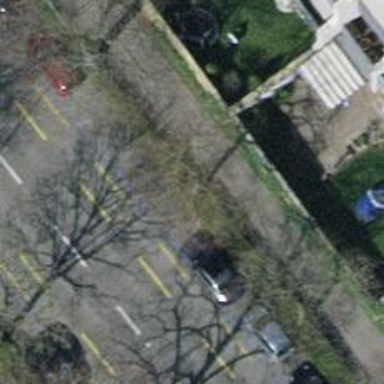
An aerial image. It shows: Avenue of trees.